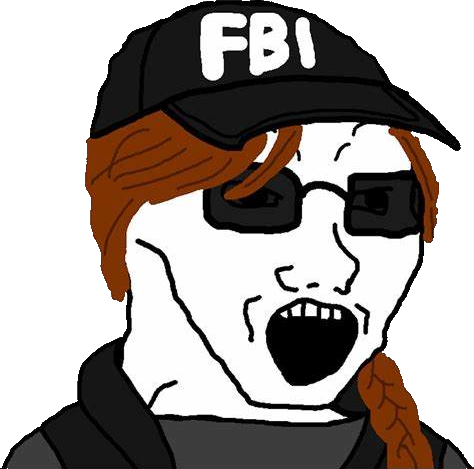
Label: 5_Soyjak